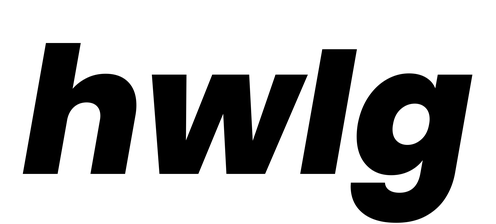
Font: Poppins-ExtraBoldItalic